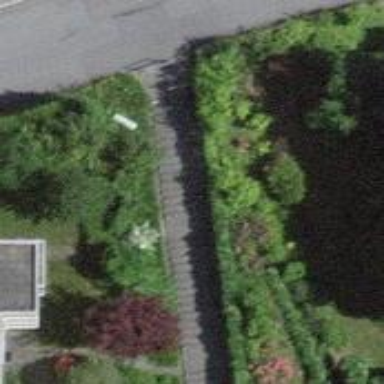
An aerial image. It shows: Road with steps.